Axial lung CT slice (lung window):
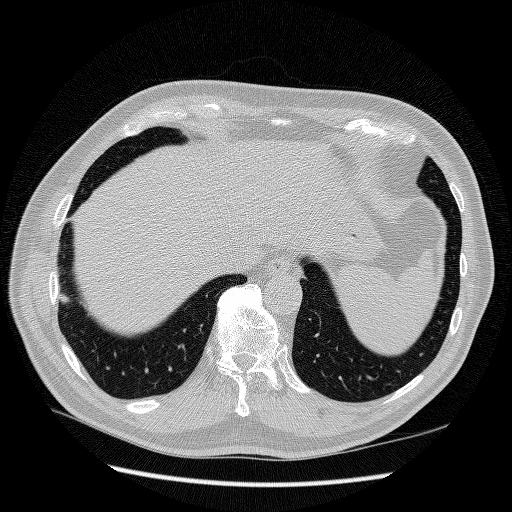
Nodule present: no